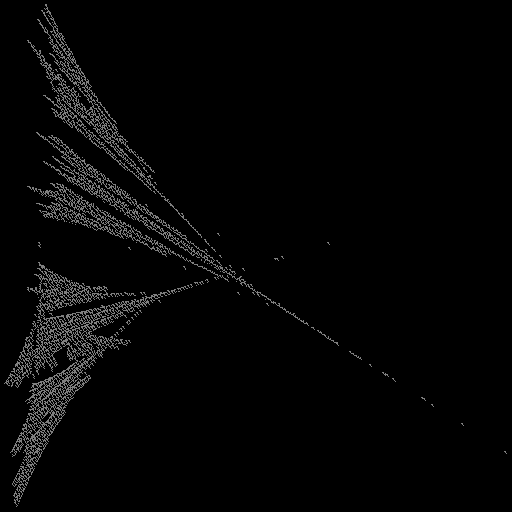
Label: ginkgo